Field crop: maize
Growth stage: 2
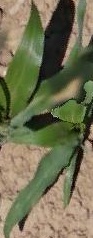
Species: maize